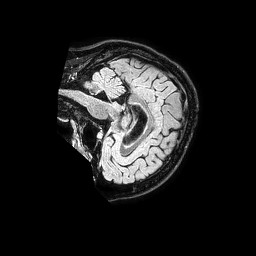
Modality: FLAIR
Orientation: sagittal
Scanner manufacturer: philips
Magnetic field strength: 1.5 T
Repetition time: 4.8 s
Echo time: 0.3 s